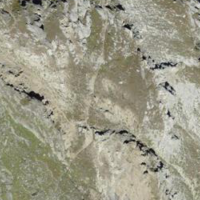
EUNIS habitat code: 48
Species observed at this site:
Aquila chrysaetos
Leontopodium nivale